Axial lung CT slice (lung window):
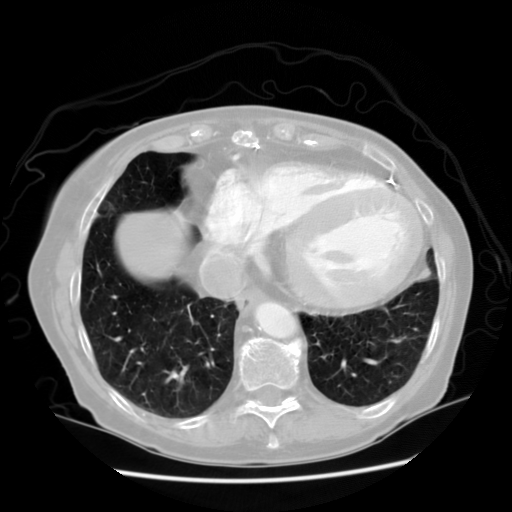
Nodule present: no